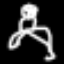
Label: frog